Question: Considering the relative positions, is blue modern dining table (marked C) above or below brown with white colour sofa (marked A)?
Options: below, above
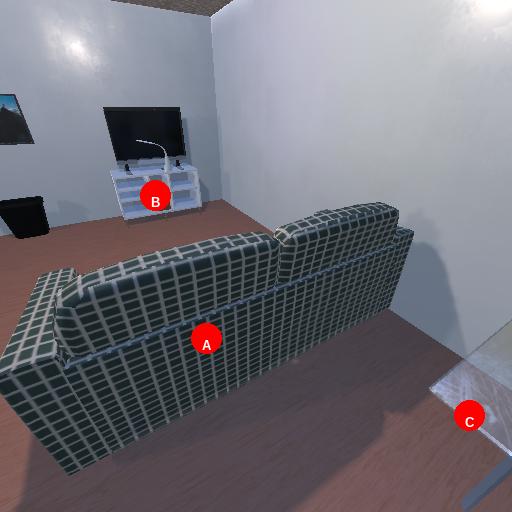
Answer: below